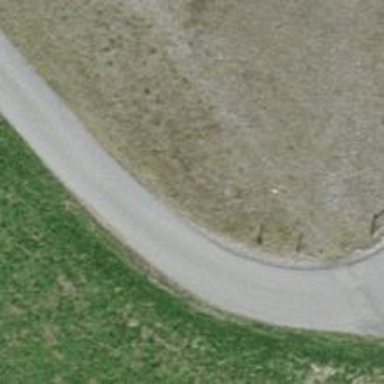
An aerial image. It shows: Paved track with Grade 1 surface.